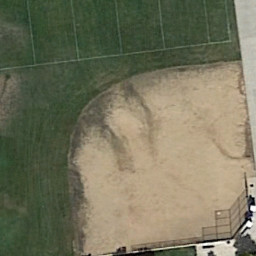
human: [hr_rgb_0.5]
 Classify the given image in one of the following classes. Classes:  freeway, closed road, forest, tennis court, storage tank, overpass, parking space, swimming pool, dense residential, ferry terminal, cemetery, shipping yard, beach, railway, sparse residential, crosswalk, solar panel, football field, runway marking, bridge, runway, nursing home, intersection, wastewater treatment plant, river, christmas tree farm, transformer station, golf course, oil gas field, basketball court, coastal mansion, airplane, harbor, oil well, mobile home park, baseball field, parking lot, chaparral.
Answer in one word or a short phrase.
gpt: baseball field